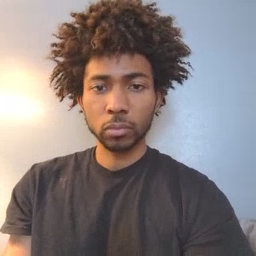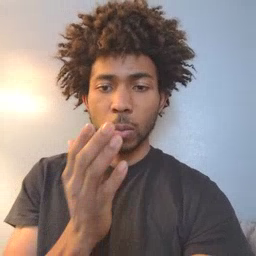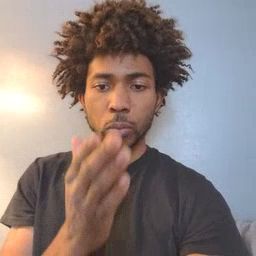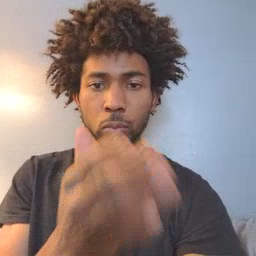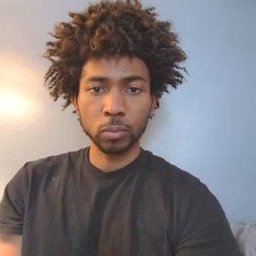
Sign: boat